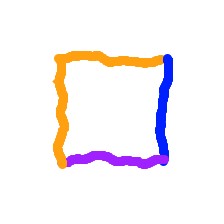
Shape: square